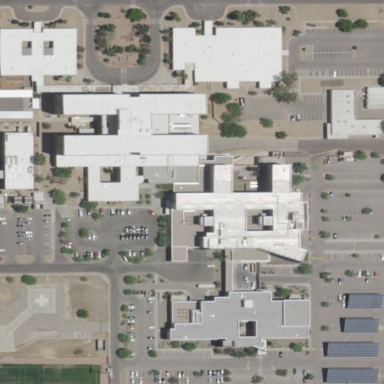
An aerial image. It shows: Healthcare facility identified as hospital.